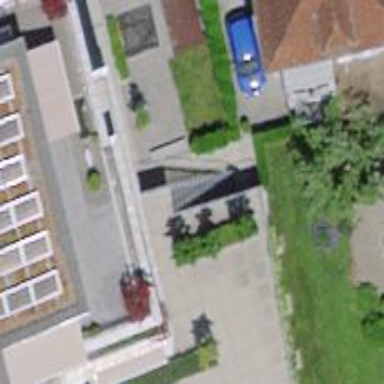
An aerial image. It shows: Bench.